九年级 · 度量几何学
如图, $A B 、 A C 、 B D$ 是 $\odot 0$ 的切线, $P 、 C 、 D$ 为切点, 如果 $A B=5, A C=3$, 则 $B D$ 的长为

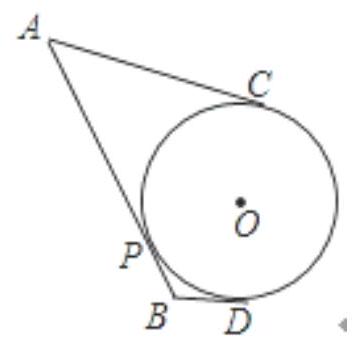
答案: 【分析】由于 $\mathrm{AB} 、 \mathrm{AC} 、 \mathrm{BD}$ 是 $\odot 0$ 的切线, 则 $\mathrm{AC}=\mathrm{AP}, \mathrm{BP}=\mathrm{BD}$, 求出 $\mathrm{BP}$ 的长即可求出 $\mathrm{BD}$的长.

解: $\because A C 、 A P$ 为 $\odot 0$ 的切线,

$\therefore \mathrm{AC}=\mathrm{AP}$,

$\because \mathrm{BP} 、 \mathrm{BD}$ 为 $\odot 0$ 的切线,

$\therefore \mathrm{BP}=\mathrm{BD}$,

$\therefore \mathrm{BD}=\mathrm{PB}=\mathrm{AB}-\mathrm{AP}=5-3=2$.

故答案为: 2 .